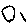
Label: circle